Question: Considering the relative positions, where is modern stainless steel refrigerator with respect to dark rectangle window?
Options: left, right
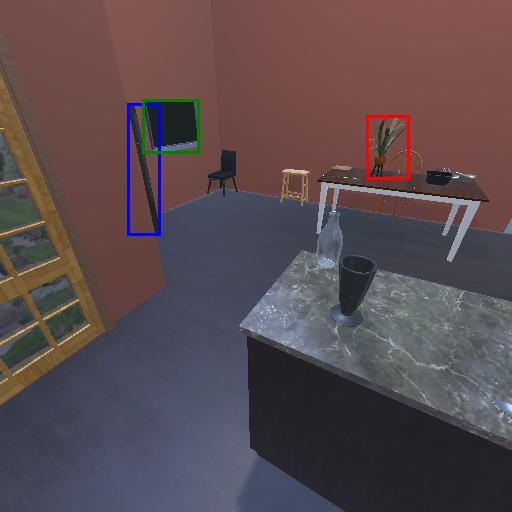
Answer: left